Question: Hello I would like to know if there would be a method to recover the uuid when I push data in my table I put you in the screenshot below
the code
'''
push(ref(db, '/users/${auth.currentUser.uid}/user/sensors'), {
name: registerInformation.nameBox,
id: registerInformation.idBox,
categories: registerInformation.categories,
routine: registerInformation.routine,
});
'''

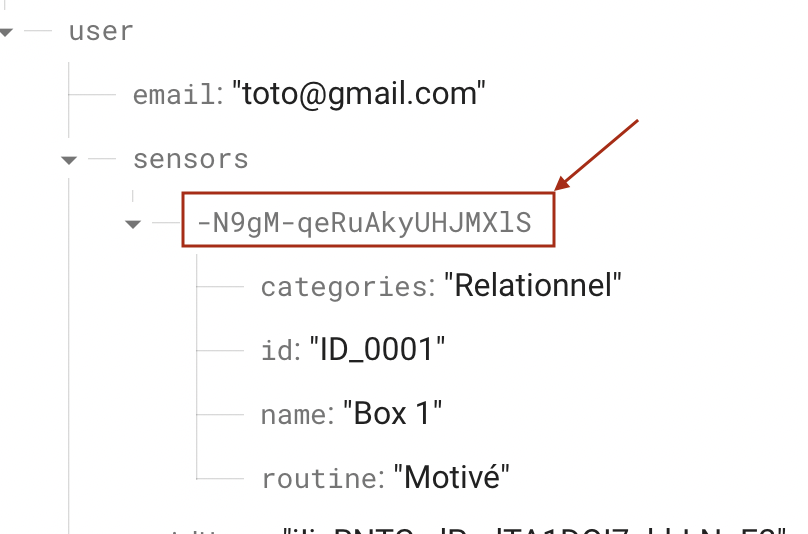
Answer: The <URL> returns a 'Reference' object, from which you can get the 'key' with something like this:
'''
const newRef = push(ref(db, '/users/${auth.currentUser.uid}/user/sensors'), {
name: registerInformation.nameBox,
id: registerInformation.idBox,
categories: registerInformation.categories,
routine: registerInformation.routine,
});
console.log(newRef.key);
'''
If you want to use that key in the write operation, you can also separate the creating of the new ID from the writing of the data like this:
'''
const newRef = push(ref(db, '/users/${auth.currentUser.uid}/user/sensors'));
console.log(newRef.key);
set(newRef, {
name: registerInformation.nameBox,
id: registerInformation.idBox,
categories: registerInformation.categories,
routine: registerInformation.routine,
});
'''
In this snippet, the first line is a pure client-side operation that doesn't actually write anything to the database yet.